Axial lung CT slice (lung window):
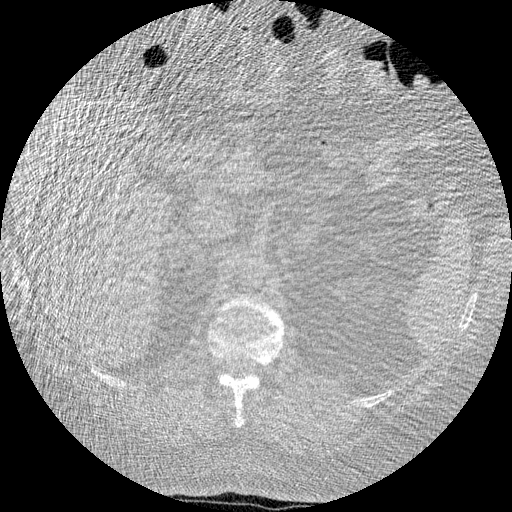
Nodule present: no